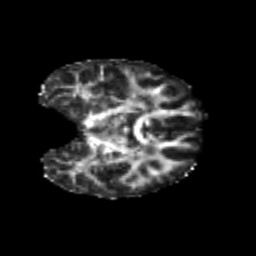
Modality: FA
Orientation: coronal
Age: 20
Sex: female
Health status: healthy
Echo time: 0.074 s